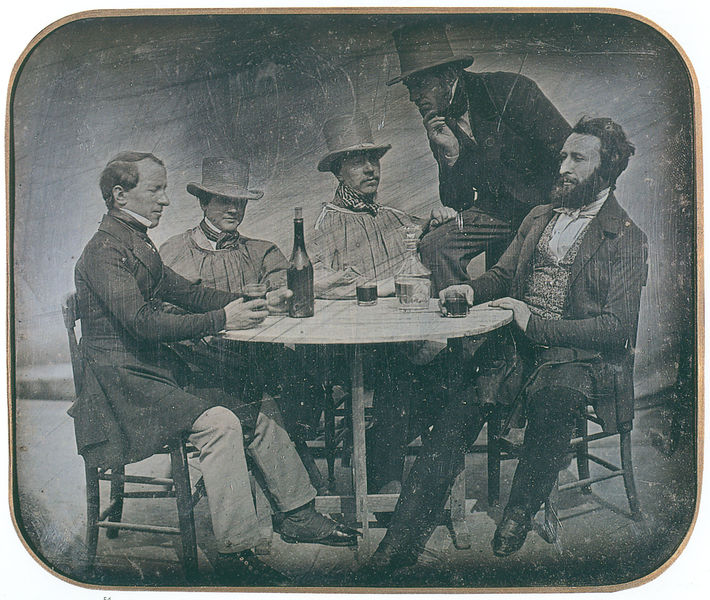
Titel: Portrait de groupe avec Lerebours, Martens, Adolphe Martin et Gaudin
Künstler: Noel-Marie Paymal Lerebours
Institution: Privatsammlung
Schlagwörter: mann, menschen, bar, holz, hut, männer, stuhl, stühle, tisch, zylinder, alt, bart, flasche, gläser, bild, sitzend, amerika, wein, foto, vier, schwarzweiß, 4